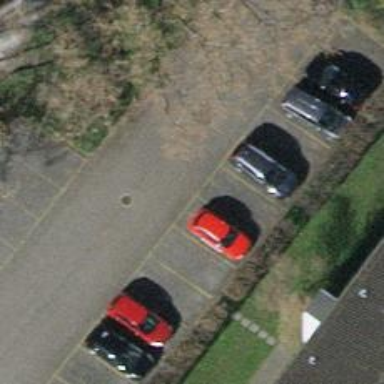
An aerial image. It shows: Car-sharing service available at this location.